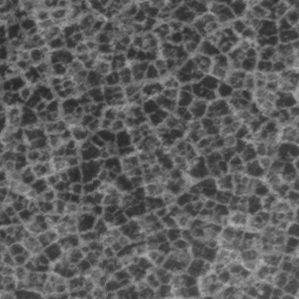
Label: frost